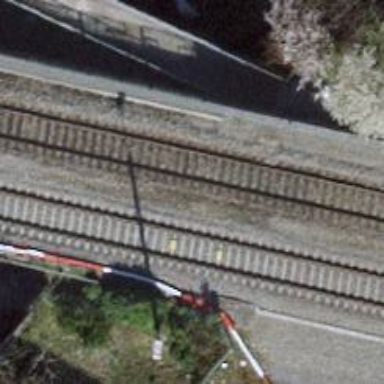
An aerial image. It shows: Railway bridge with electrified contact line. There is one track on the bridge.